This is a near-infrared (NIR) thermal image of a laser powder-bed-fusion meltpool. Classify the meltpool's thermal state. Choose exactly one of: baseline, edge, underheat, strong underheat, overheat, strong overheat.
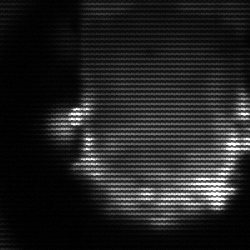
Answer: baseline